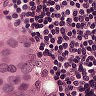
Metastatic tissue present: yes